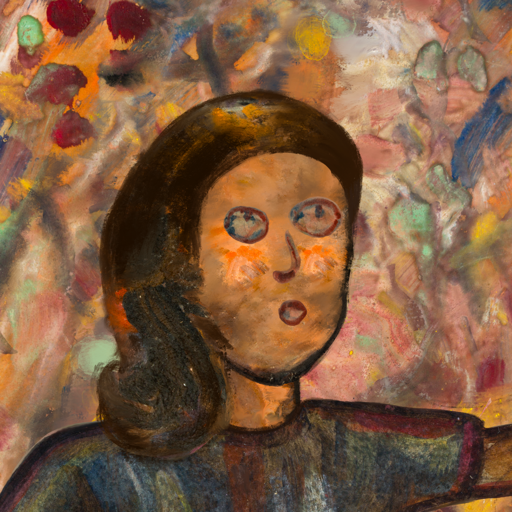
Background: Mother_And_Son_Mother, Head And Neck Side: Gypsy_Queen, Face Side: Orphan, Bust: Mosgoul, Hair Side: Gypsy_Queen, Head Accessory: Blank, Second Necklace: Blank, Necklace: Blank, Baby: Blank